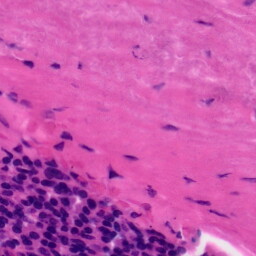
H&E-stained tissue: Tonsil